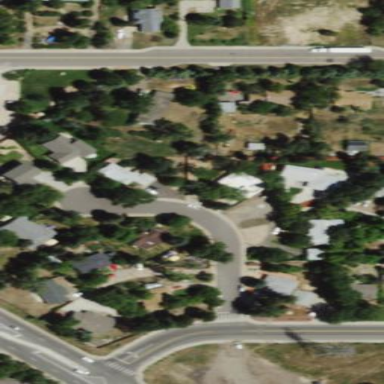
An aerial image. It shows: Single-family residential area.